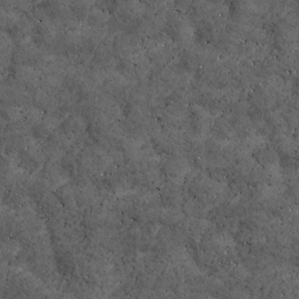
Label: non_frost